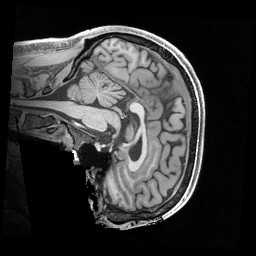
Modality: T1w
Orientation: sagittal
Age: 24
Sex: male
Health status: healthy
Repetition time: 2.4 s
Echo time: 0.00222 s